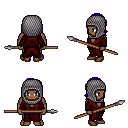
a pixel art fantasy rpg character, male body template, human, dark skin, red robe, magenta pants, blue long bangs hairstyle, chain hood, brown shoes, spear, four views (front, back, left, right), 2x2 character sprite sheet, small pixel art, hard edges, no anti-aliasing